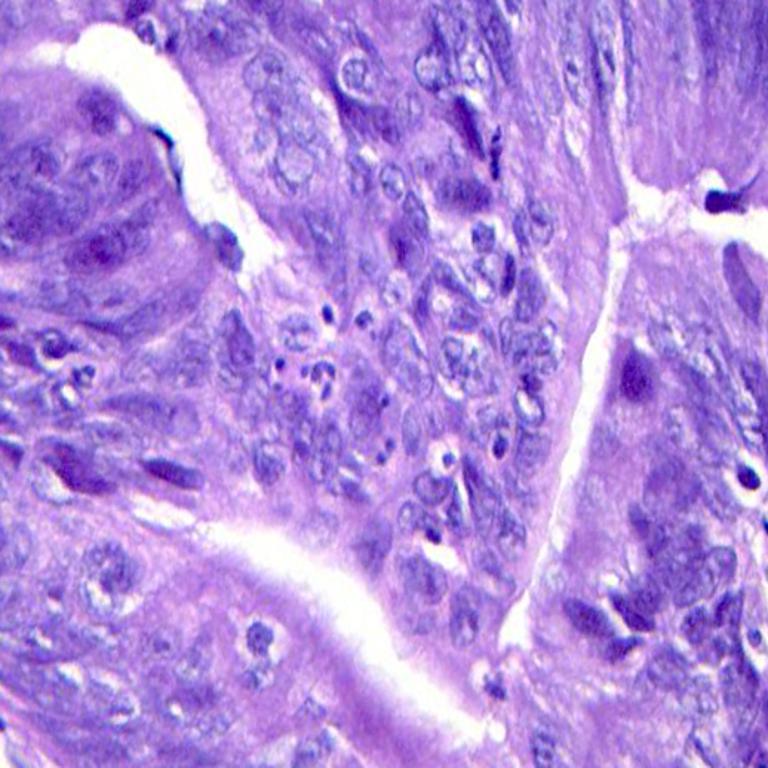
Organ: colon
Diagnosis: adenocarcinomas